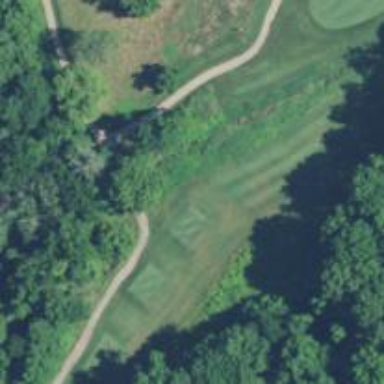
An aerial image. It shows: Golf hole.